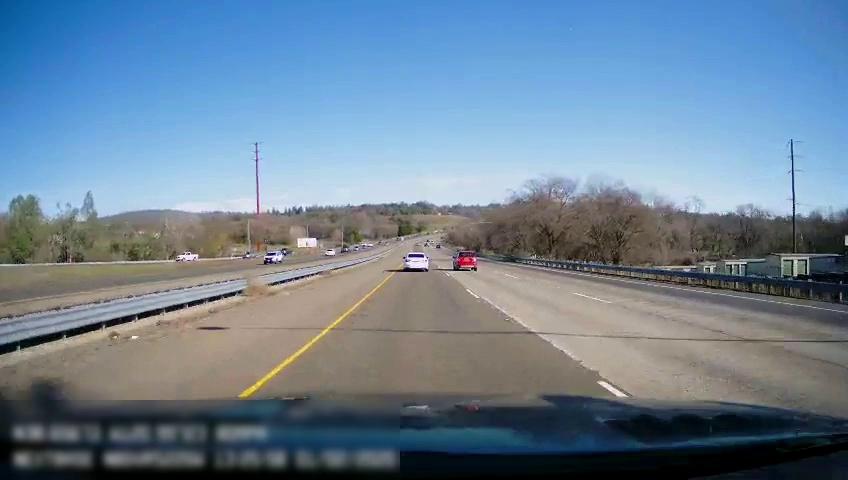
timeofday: Day
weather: Sunny
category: Drivable Space
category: Drivable Space
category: Vehicles | Car
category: Vehicles | Car
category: Vehicles | SUV
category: Vehicles | Truck
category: Vehicles | Car
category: Vehicles | SUV
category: Lanes | Current Lane
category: Lanes | Current Lane
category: Lanes | Alternate Lane
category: Lanes | Alternate Lane